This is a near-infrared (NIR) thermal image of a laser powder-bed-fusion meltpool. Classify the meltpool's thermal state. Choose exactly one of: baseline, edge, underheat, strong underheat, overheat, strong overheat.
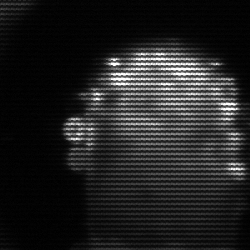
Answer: baseline